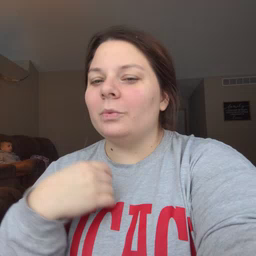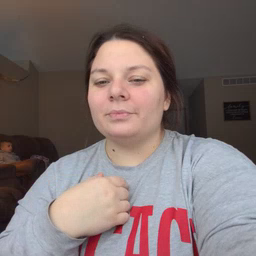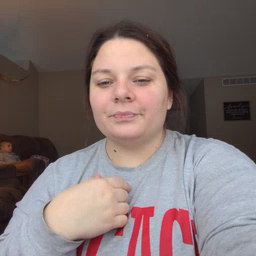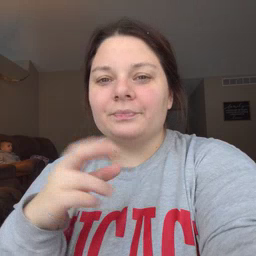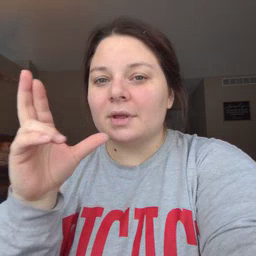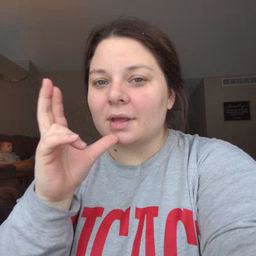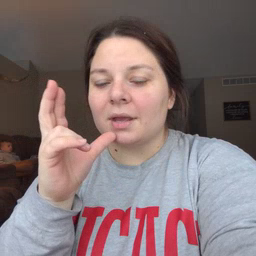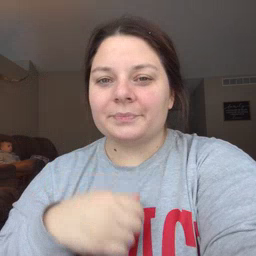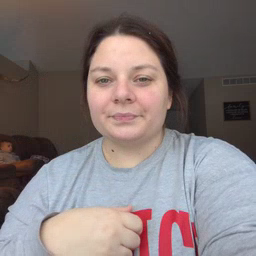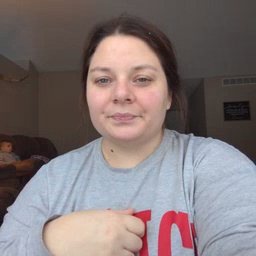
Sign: hen